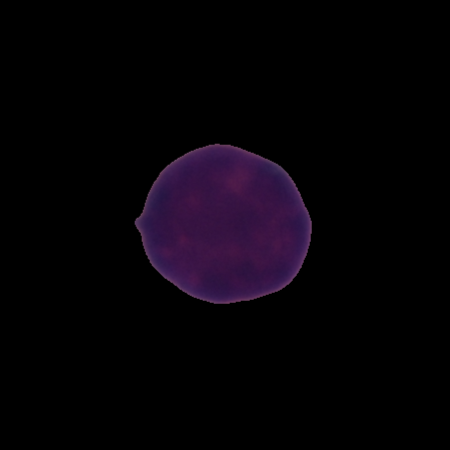
Label: healthy